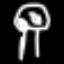
Label: mushroom